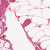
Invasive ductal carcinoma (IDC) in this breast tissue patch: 0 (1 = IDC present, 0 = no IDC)